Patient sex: F
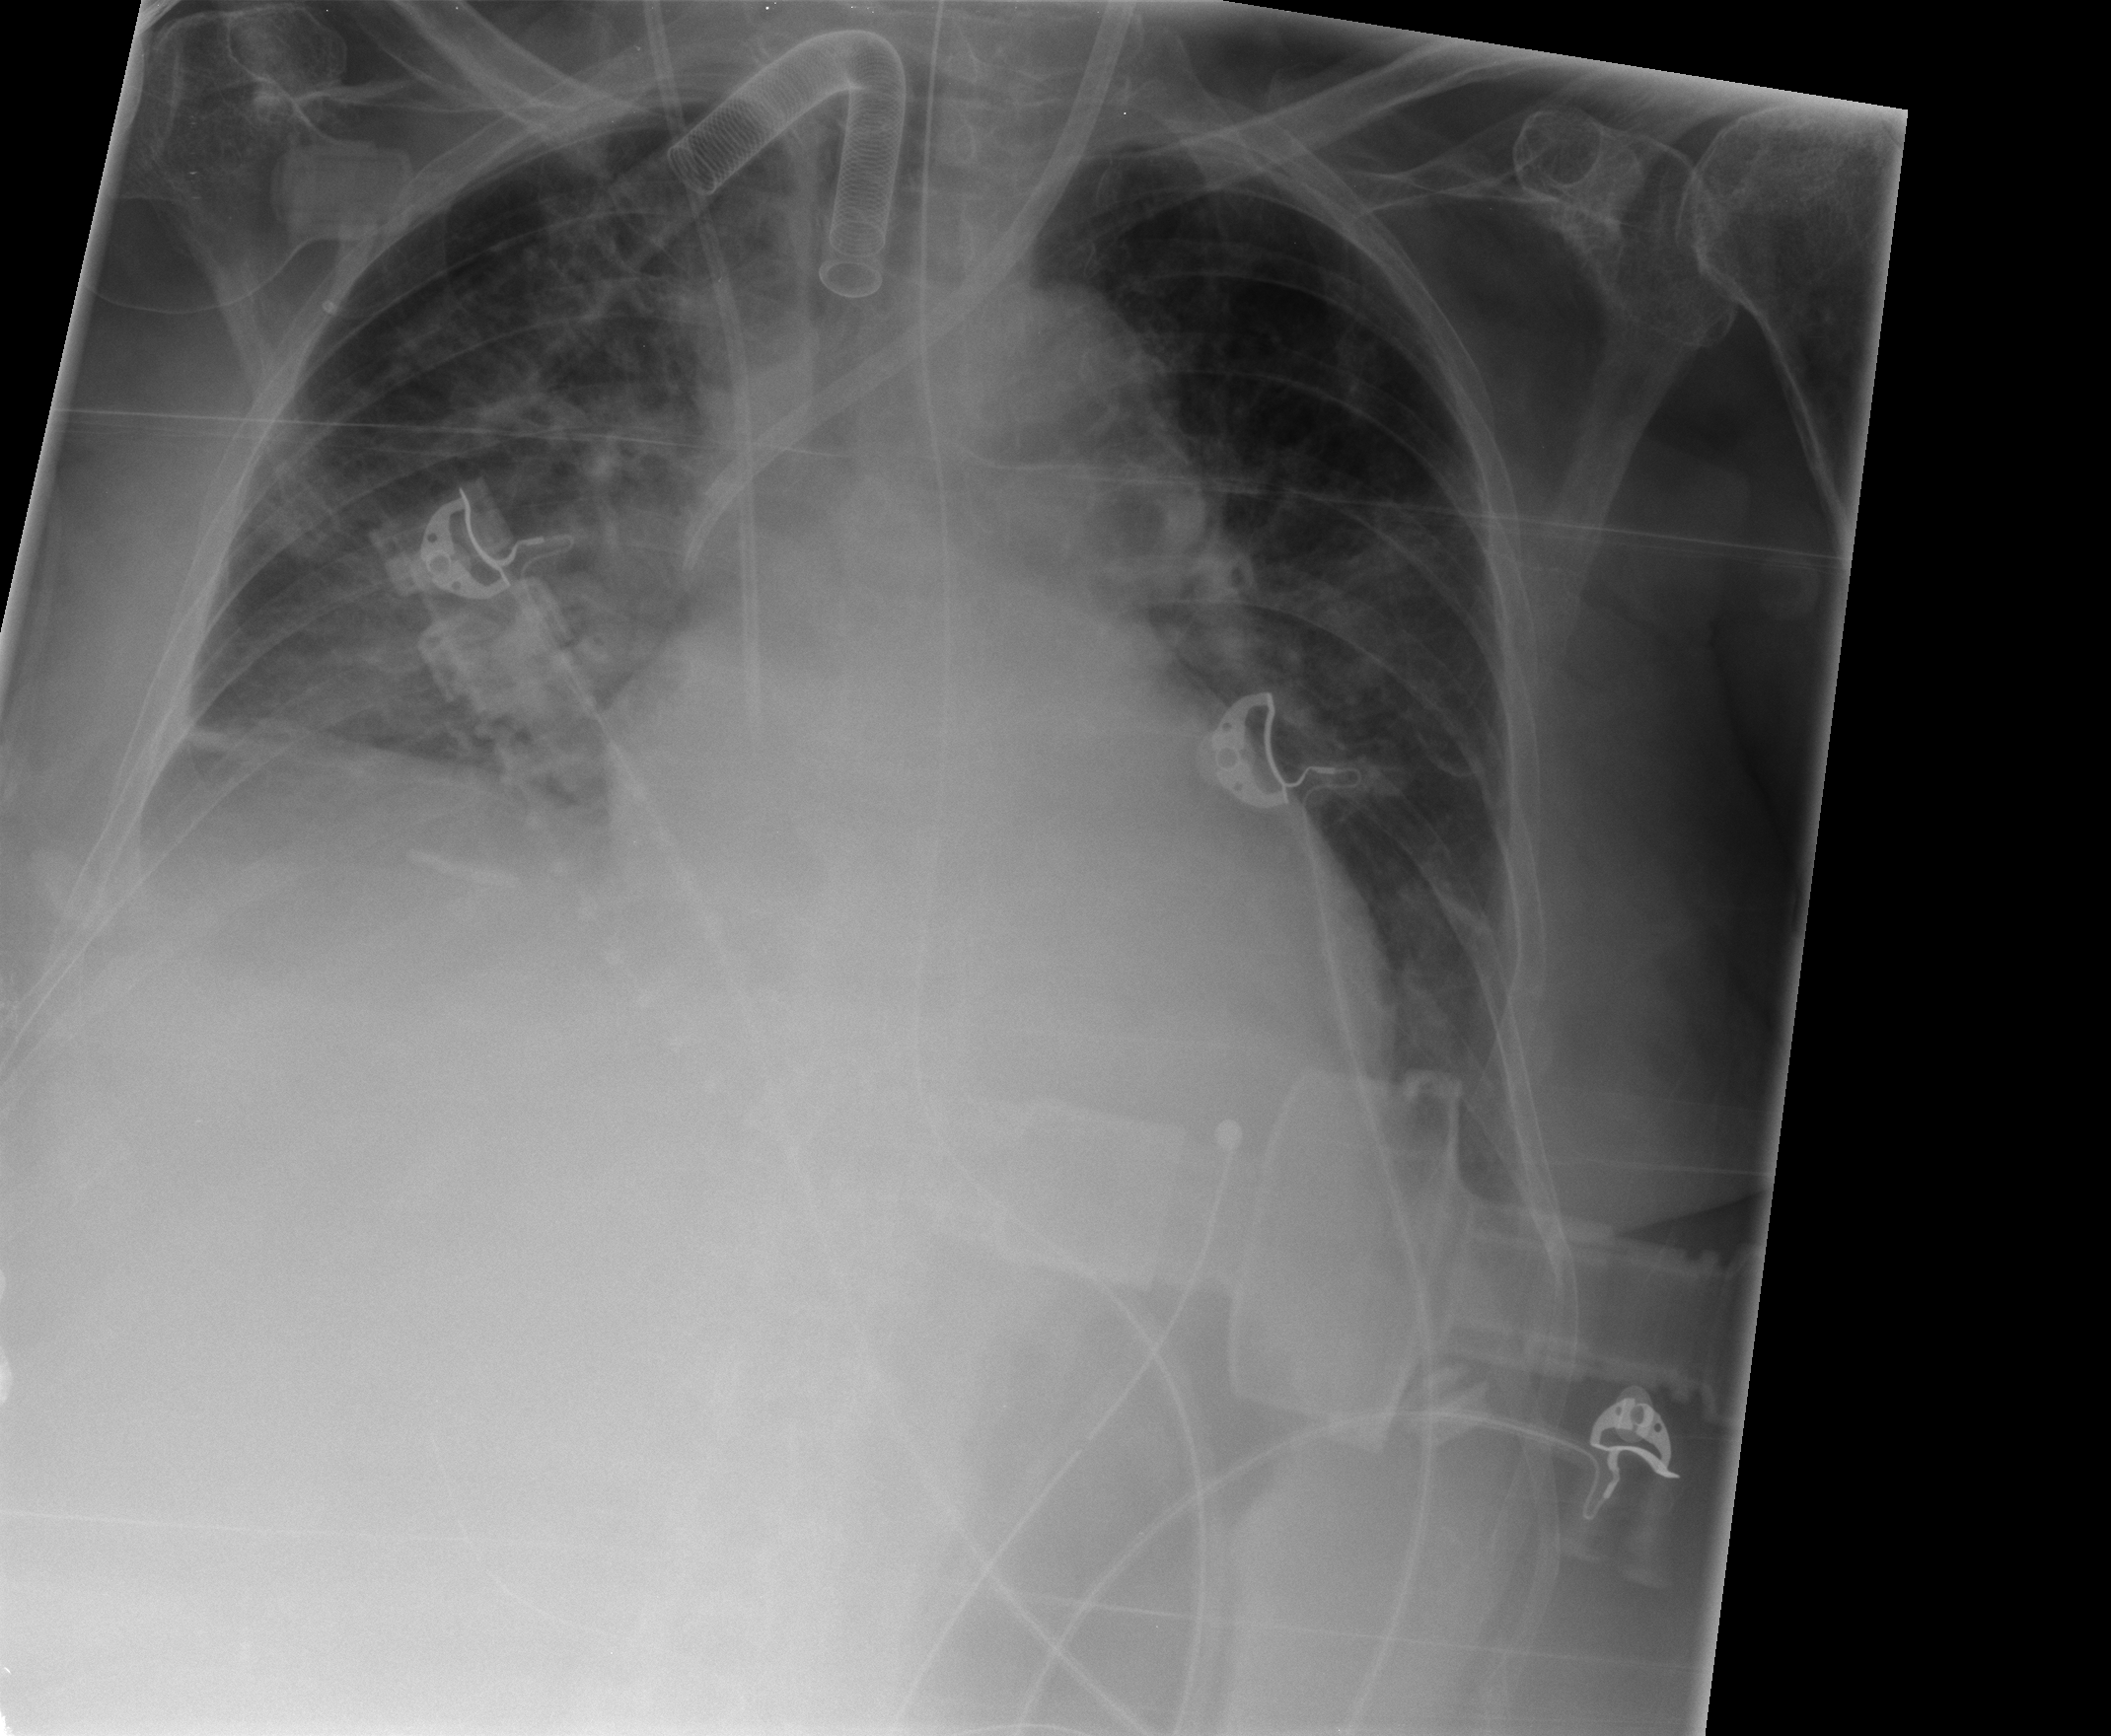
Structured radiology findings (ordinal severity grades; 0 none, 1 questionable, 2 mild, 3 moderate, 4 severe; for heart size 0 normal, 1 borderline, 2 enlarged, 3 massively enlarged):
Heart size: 2
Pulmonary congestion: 2
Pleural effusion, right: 2
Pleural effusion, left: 1
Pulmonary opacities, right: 3
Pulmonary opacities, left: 2
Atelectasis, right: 2
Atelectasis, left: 0